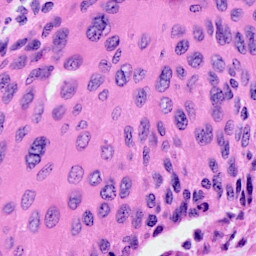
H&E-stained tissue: Cervix